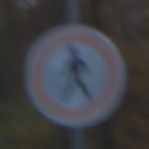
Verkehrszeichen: VerbotFussgaenger
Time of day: SunriseSunset
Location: Outdoor (Nature)
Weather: PartlyCloudy
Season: Autumn
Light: Natural